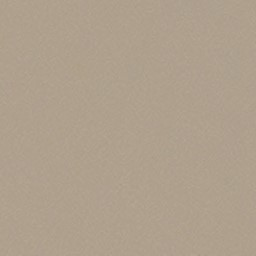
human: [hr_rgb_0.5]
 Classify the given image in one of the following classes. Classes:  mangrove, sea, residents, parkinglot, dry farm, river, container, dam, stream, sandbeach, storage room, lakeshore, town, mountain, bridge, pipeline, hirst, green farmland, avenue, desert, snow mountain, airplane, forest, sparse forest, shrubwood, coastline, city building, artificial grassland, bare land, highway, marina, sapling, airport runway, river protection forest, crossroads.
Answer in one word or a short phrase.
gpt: desert